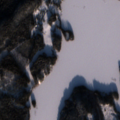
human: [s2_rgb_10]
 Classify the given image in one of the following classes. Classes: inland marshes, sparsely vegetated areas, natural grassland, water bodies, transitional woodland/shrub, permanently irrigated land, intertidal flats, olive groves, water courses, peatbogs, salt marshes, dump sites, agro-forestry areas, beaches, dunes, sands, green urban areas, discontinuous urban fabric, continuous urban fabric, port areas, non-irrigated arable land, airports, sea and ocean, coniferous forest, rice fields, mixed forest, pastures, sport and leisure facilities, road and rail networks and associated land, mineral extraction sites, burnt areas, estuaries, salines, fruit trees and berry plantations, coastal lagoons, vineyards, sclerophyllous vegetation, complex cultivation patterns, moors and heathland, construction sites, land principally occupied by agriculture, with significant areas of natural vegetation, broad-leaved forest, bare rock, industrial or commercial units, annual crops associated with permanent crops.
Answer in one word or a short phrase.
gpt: coniferous forest, mixed forest, water bodies